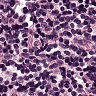
Metastatic tissue present: no